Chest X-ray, AP view. Patient: 21 years old, sex F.
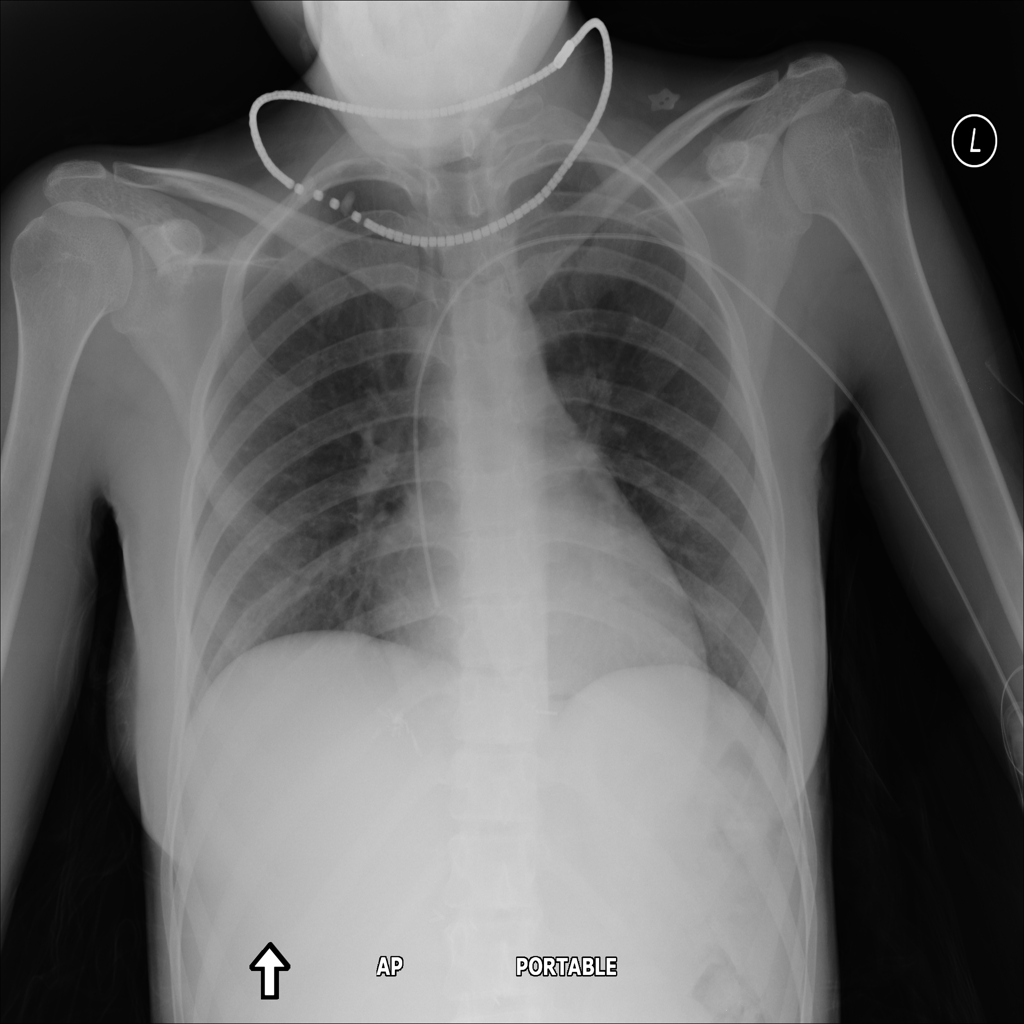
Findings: No Finding